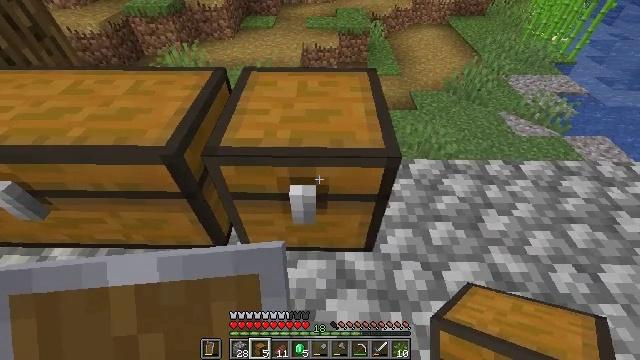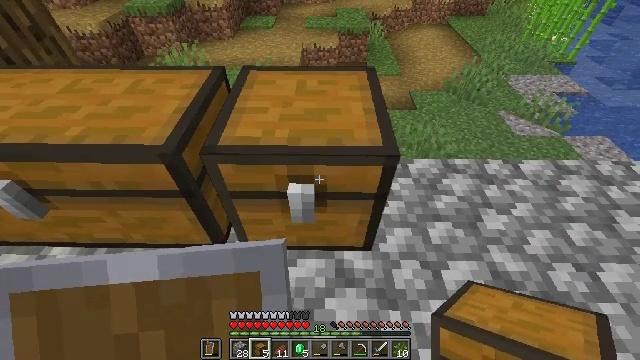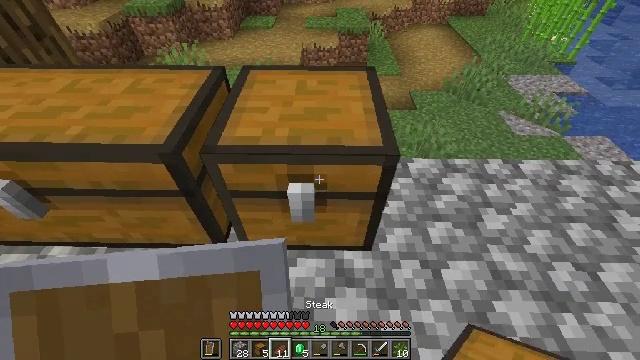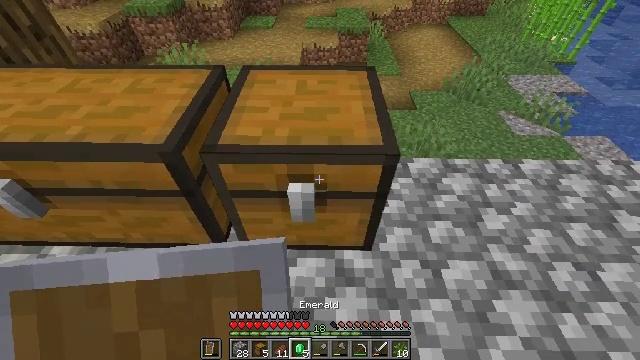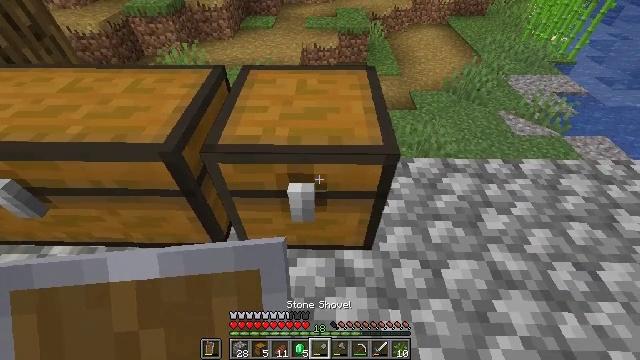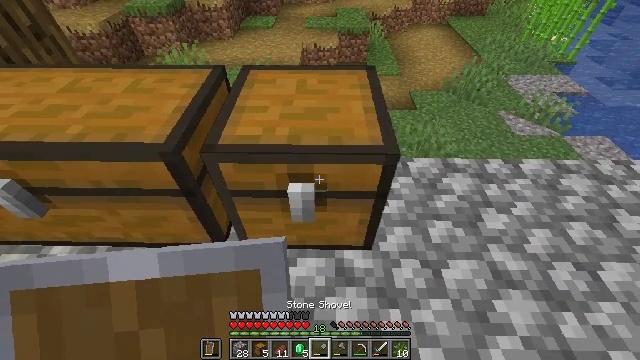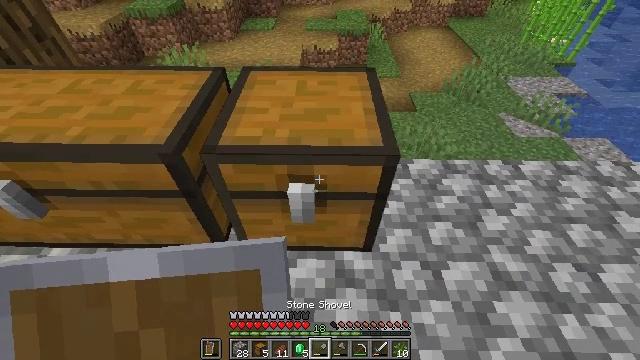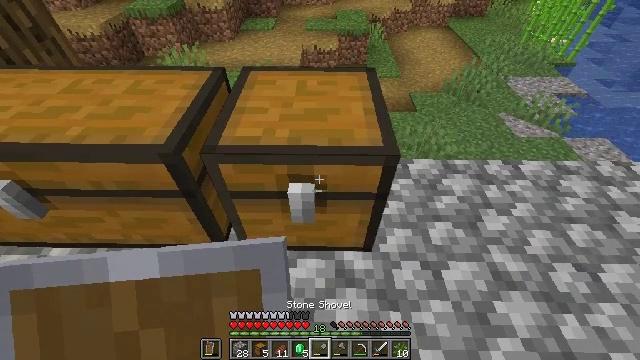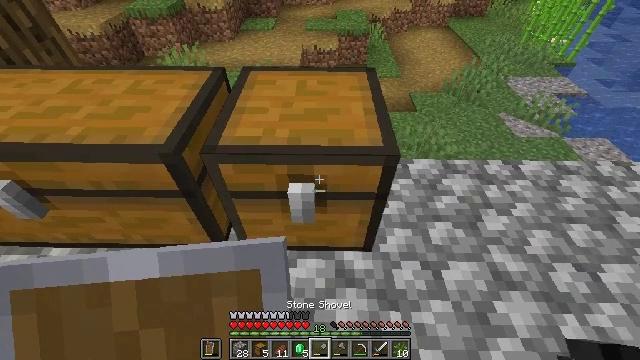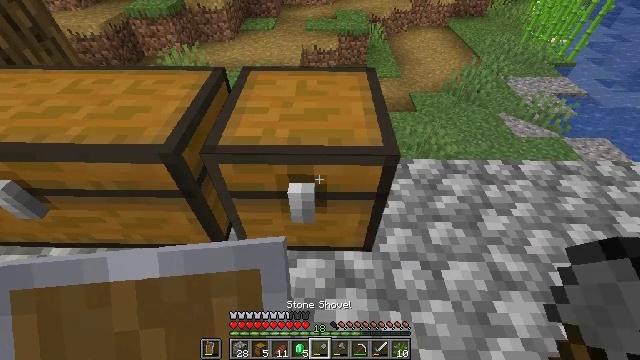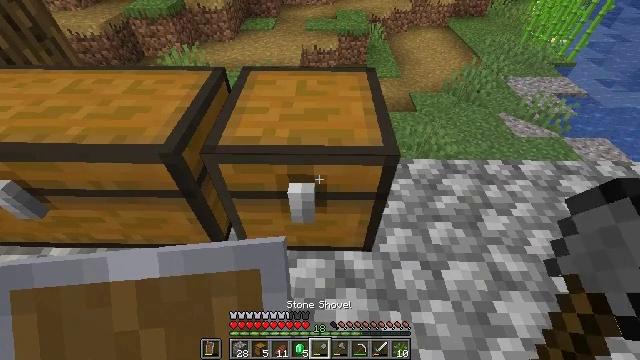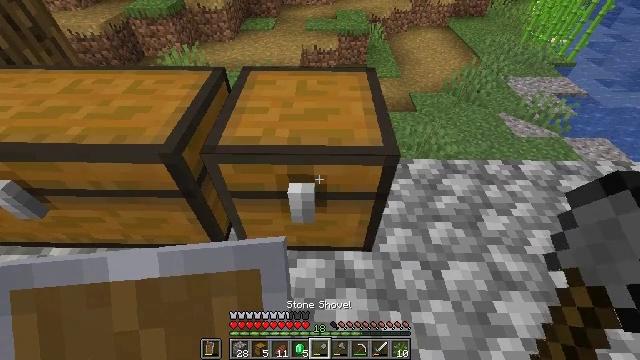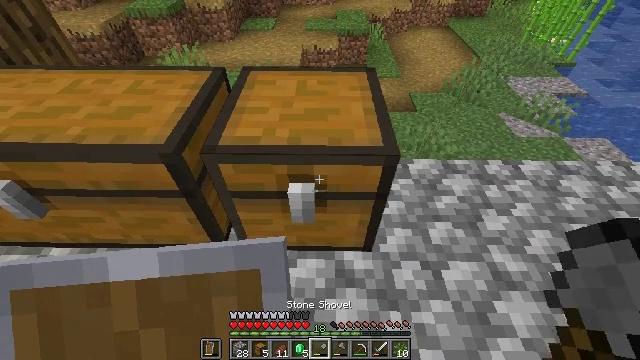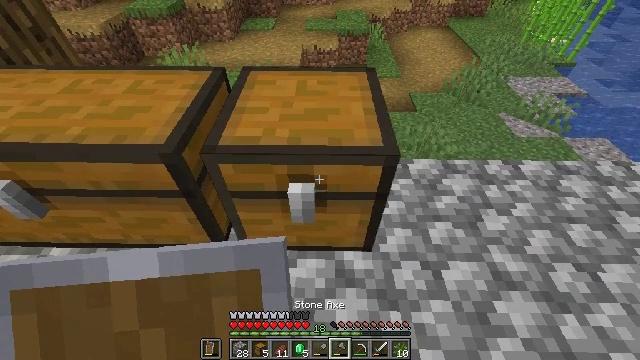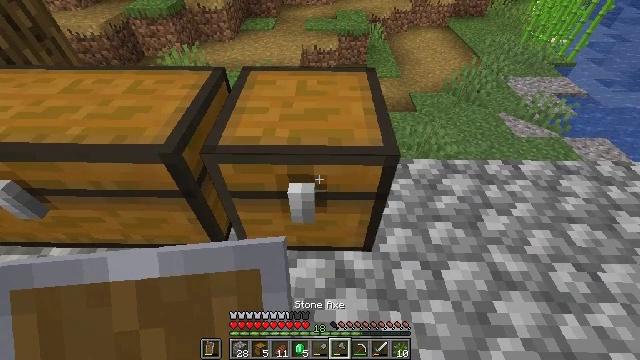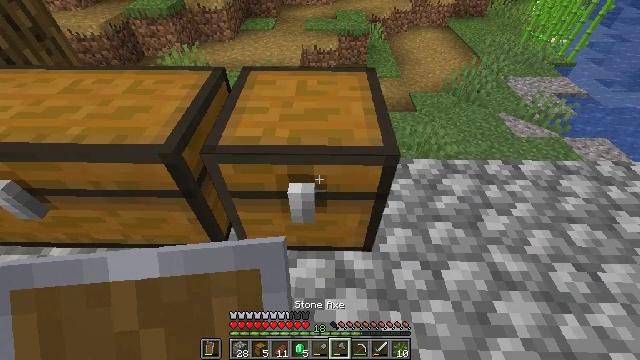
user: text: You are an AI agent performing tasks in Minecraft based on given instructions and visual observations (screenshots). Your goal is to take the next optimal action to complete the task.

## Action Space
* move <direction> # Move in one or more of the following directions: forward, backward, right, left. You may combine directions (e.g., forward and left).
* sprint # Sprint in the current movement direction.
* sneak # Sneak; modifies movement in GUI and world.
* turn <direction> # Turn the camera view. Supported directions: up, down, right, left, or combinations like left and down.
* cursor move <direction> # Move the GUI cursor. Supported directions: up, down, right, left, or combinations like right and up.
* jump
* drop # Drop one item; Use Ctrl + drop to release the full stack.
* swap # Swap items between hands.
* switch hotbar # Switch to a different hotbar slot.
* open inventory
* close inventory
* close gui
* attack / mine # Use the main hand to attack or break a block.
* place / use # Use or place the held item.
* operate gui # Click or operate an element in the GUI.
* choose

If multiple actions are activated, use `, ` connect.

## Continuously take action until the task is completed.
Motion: motion action
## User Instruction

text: Mine the chest to collect it.
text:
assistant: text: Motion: no_op
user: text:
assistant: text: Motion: no_op
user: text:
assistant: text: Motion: no_op
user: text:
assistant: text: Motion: no_op
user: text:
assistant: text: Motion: no_op
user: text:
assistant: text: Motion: no_op
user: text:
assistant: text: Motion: no_op
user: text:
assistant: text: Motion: no_op
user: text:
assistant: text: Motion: no_op
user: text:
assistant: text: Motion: no_op
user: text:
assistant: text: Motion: no_op
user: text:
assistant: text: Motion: no_op
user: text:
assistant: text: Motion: no_op
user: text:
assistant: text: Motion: no_op
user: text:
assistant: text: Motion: no_op
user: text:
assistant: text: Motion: no_op
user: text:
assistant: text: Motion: no_op
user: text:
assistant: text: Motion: no_op
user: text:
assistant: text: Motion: attack / mine
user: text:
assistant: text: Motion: attack / mine
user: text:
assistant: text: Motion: attack / mine
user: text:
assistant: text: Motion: attack / mine
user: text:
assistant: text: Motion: attack / mine
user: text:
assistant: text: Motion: attack / mine
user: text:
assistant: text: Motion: attack / mine
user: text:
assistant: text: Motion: attack / mine
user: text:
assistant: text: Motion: attack / mine
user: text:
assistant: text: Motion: attack / mine
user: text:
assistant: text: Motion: attack / mine
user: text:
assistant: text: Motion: attack / mine